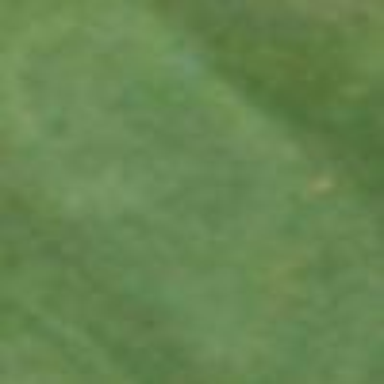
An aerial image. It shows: Golf tee.